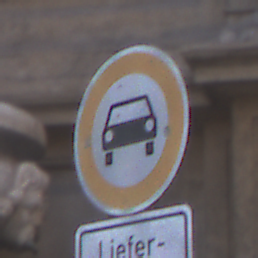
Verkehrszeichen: VerbotKraftwagen
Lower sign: BesondereFahrzeugeUndTransportgueter5
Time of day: SunriseSunset
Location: Outdoor (Urban)
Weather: PartlyCloudy
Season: NotSpecified
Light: Natural